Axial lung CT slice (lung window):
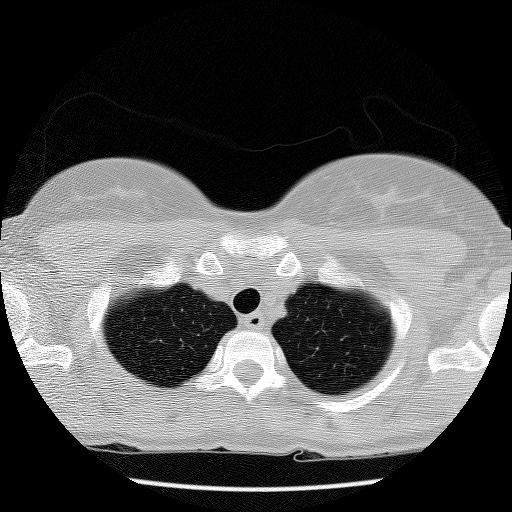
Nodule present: no